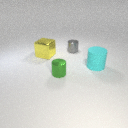
large yellow metal cube behind large cyan rubber cylinder